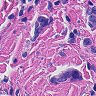
Metastatic tissue present: yes